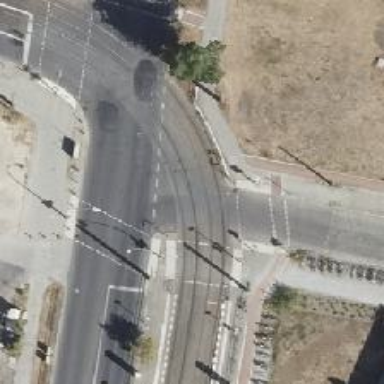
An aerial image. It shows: Tram level crossing equipped with traffic signals.